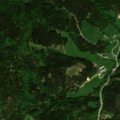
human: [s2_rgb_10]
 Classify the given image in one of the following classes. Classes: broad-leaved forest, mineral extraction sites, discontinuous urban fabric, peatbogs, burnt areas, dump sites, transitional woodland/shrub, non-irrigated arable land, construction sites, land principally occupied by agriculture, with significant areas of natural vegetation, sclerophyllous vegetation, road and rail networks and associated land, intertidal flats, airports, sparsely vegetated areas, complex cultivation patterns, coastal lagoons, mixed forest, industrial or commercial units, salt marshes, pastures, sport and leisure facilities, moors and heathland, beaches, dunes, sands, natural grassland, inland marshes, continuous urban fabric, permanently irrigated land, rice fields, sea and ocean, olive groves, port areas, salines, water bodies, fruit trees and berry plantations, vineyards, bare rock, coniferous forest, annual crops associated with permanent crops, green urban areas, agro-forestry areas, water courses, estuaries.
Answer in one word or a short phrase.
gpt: pastures, coniferous forest